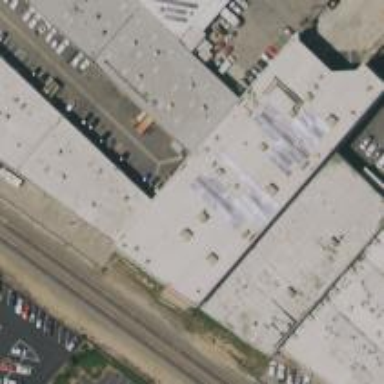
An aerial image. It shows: Warehouse building.